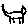
Label: cat